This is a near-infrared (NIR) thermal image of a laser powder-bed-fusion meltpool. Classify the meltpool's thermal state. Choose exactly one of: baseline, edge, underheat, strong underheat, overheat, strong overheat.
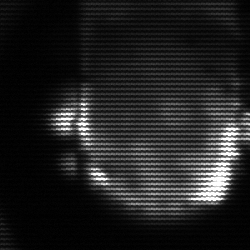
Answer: baseline